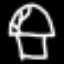
Label: mushroom